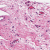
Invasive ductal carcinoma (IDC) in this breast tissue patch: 0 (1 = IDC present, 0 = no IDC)